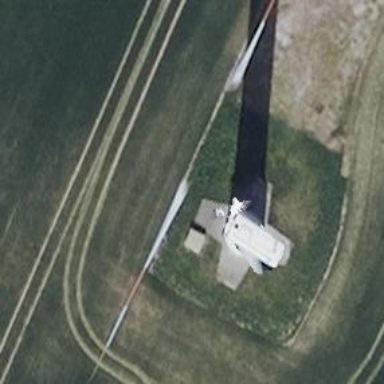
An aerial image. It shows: Wind generator using horizontal axis wind turbines.